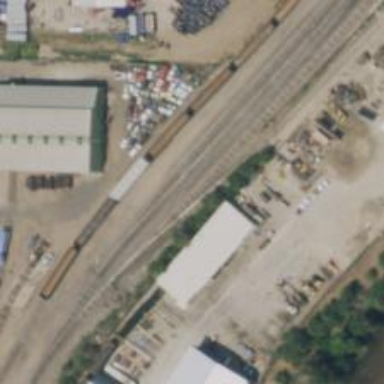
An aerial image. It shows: Railway siding with rails.